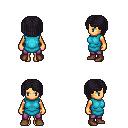
a pixel art fantasy rpg character, female body template, human, tanned skin, teal tunic, magenta pants, raven pageboy hairstyle, brown shoes, four views (front, back, left, right), 2x2 character sprite sheet, small pixel art, hard edges, no anti-aliasing